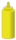
mustard